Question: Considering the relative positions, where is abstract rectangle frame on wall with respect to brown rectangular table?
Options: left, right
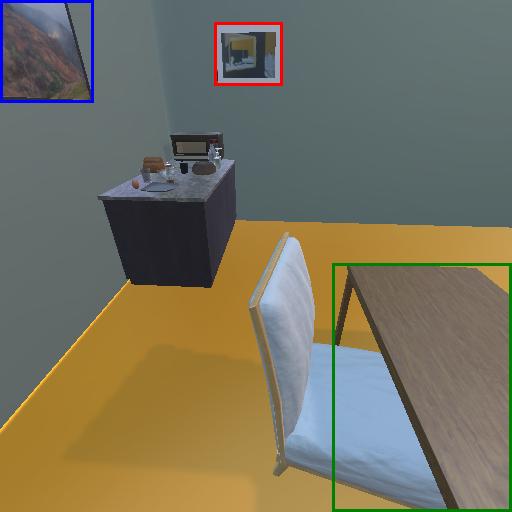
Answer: left